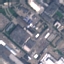
Land use / land cover class: Industrial